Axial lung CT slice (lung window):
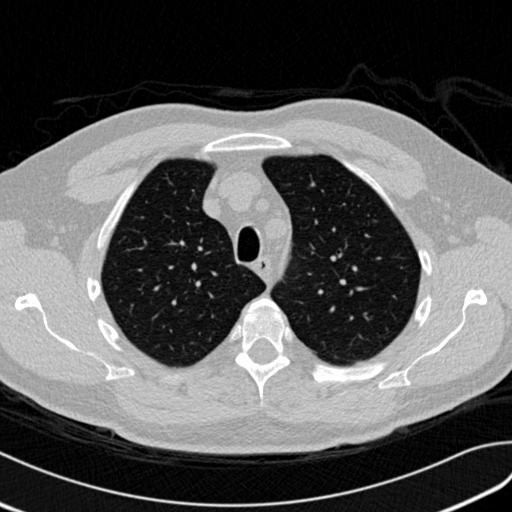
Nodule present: no